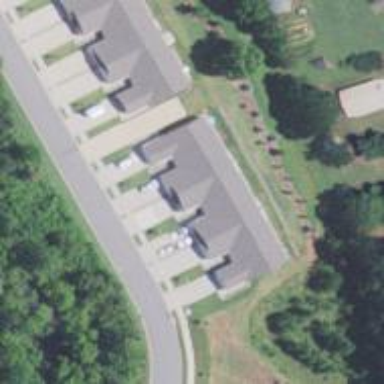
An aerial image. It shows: Driveway leading to service road.